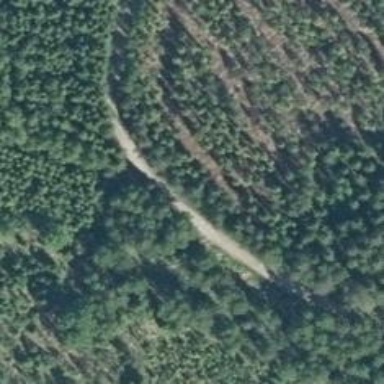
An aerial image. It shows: Unclassified road.